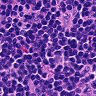
Metastatic tissue present: no